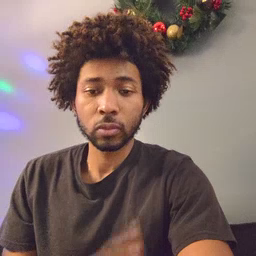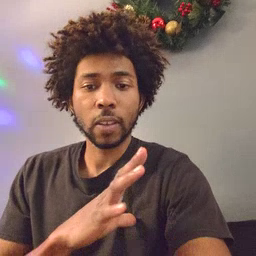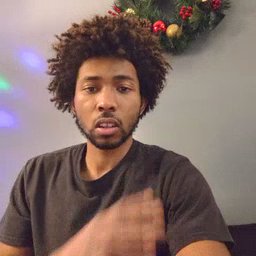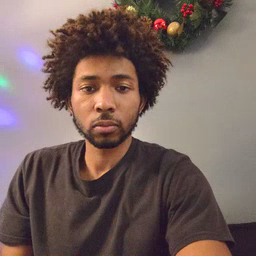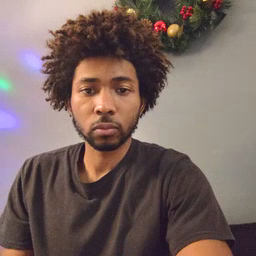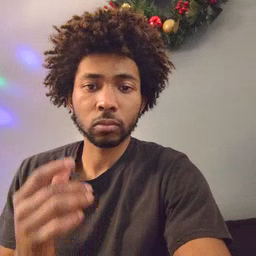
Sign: fine